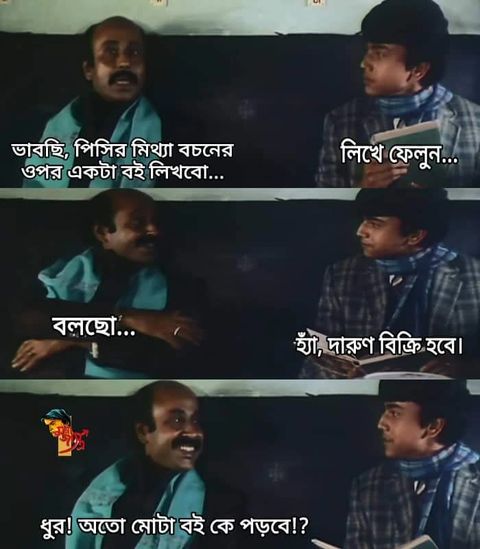
Text: ভাবছি, পিসির মিথ্যা বচনের ওপর একটা বই লিখবো... লিখে ফেলুন... বলছো... হ্যাঁ, দারুণ বিক্রি হবে। ধুর! অতো মোটা বই কে পড়বে!?
Label: Hate
Hate category: Political
Targeted group: Organization